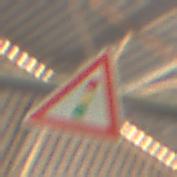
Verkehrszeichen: Lichtzeichenanlage
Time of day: Midday
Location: Indoor (Urban)
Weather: NotSpecified
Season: NotSpecified
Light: Natural